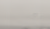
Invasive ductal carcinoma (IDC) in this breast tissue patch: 0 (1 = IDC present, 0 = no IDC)